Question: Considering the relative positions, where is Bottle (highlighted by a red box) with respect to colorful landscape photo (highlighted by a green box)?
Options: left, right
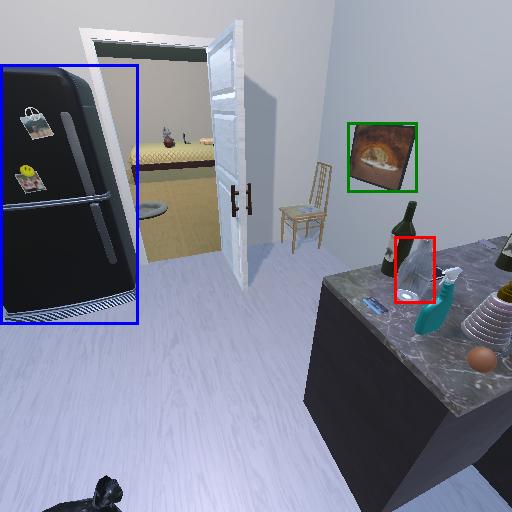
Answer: left